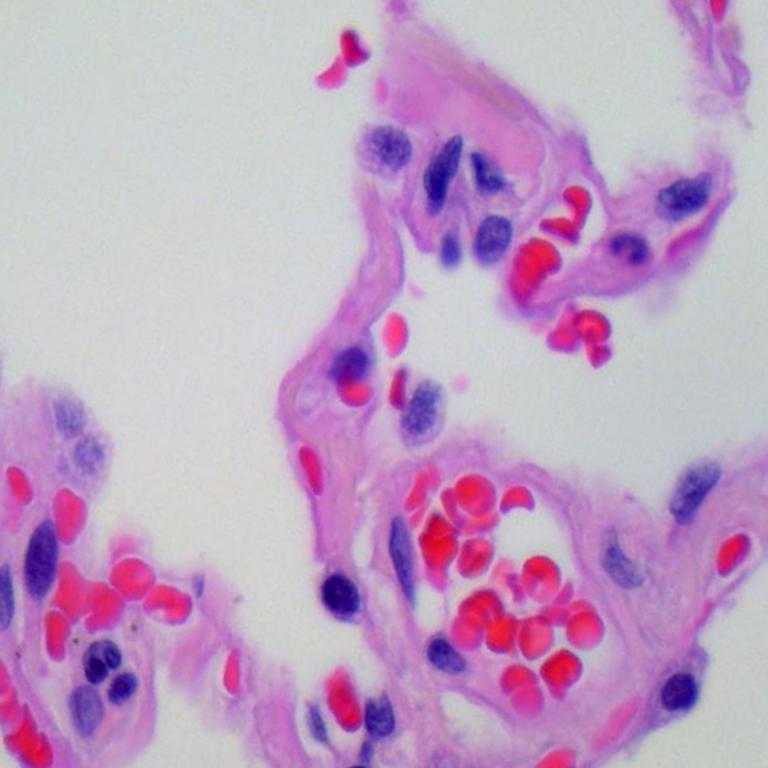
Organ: lung
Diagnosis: benign